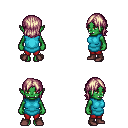
a pixel art fantasy rpg character, female body template, orc, green skin, teal tunic, red pants, white blonde long bangs hairstyle, maroon shoes, four views (front, back, left, right), 2x2 character sprite sheet, small pixel art, hard edges, no anti-aliasing